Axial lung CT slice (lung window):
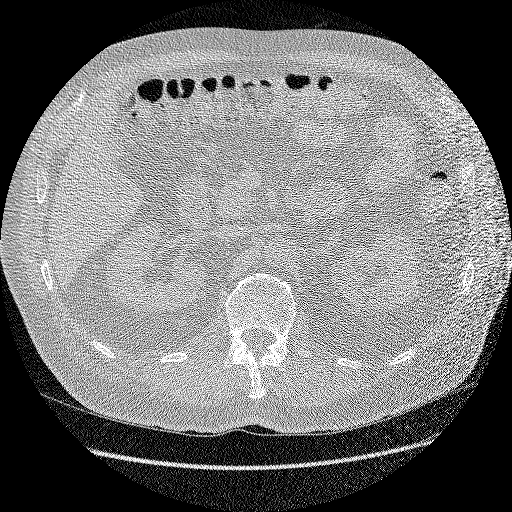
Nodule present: no